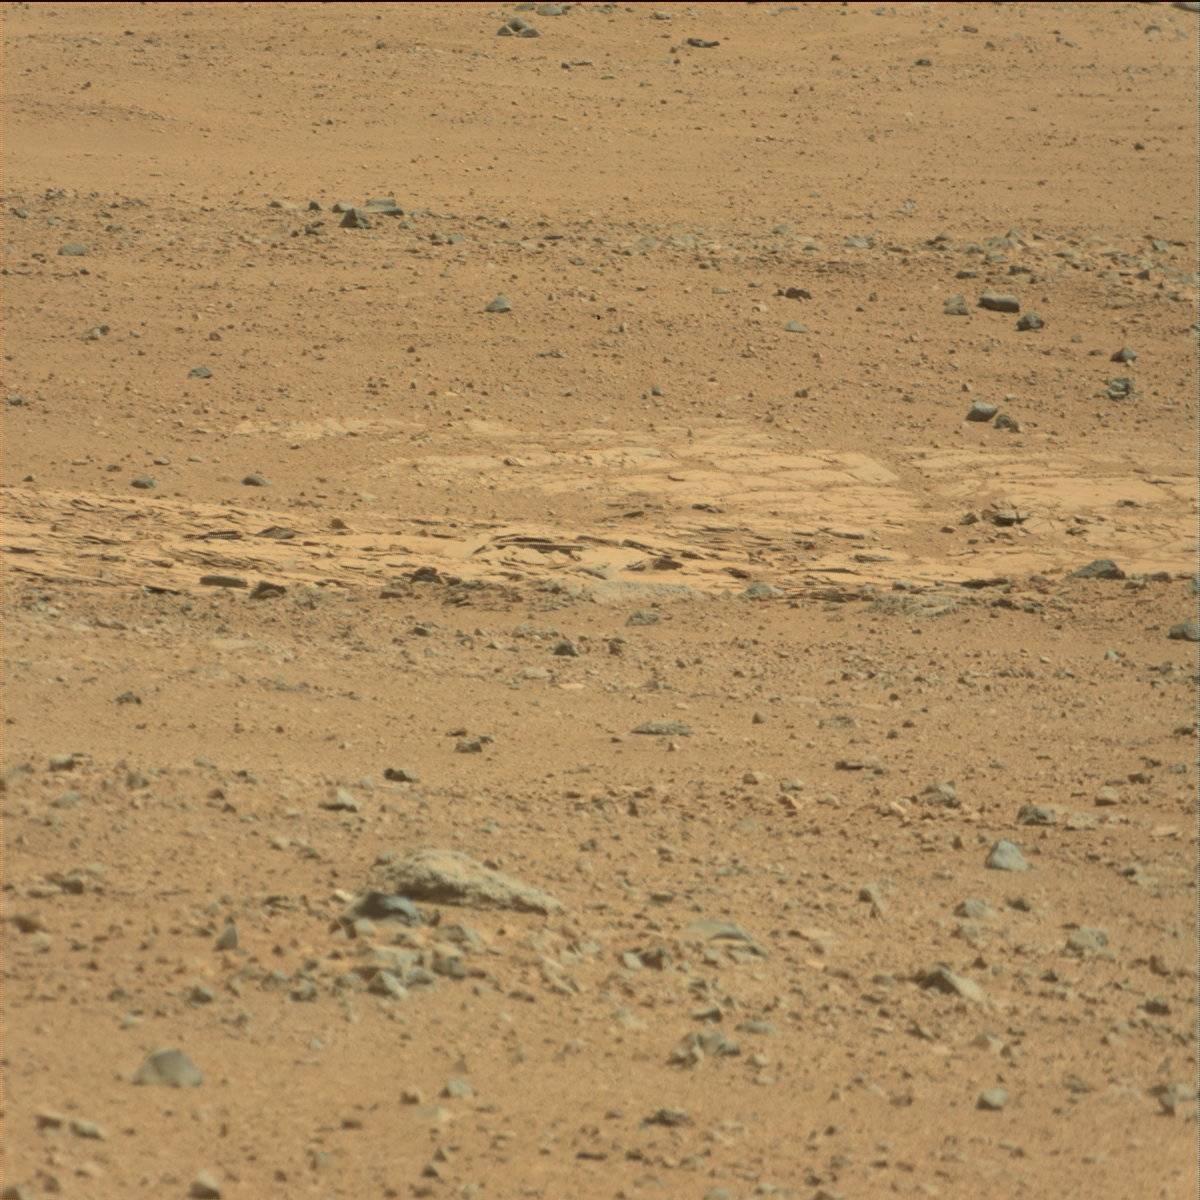
Terrain classes present: Bedrock, Rock, Sand / Soil